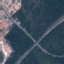
Land use / land cover: Highway